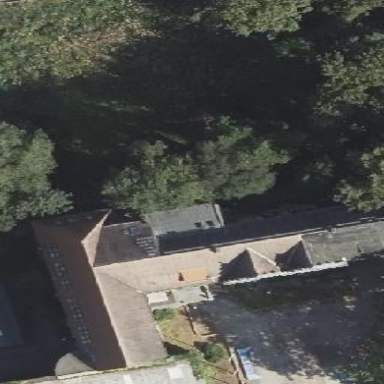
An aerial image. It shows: School building.